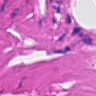
Metastatic tissue present: no